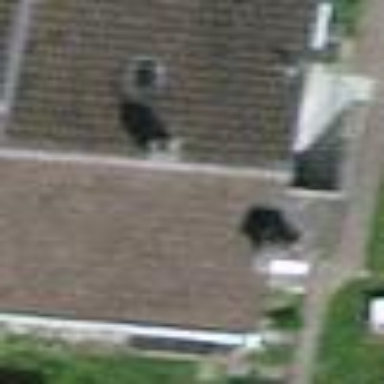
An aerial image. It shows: Building with tiled roof.